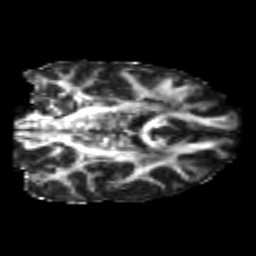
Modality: FA
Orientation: coronal
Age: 24
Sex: female
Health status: healthy
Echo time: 0.074 s